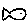
Label: fish